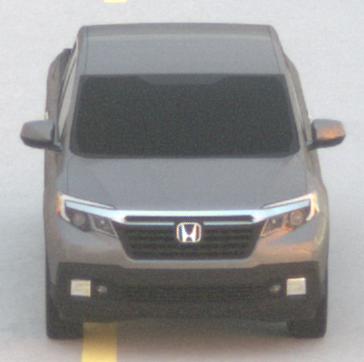
Make: Honda
Model: Ridgeline
Detailed model: Gen. 2
Model produced from: 2016
Model produced until: 2020
Doors: 4
Color: gray
Road condition: dry road
Daytime: sunrise or sunset
Contrast: medium contrast